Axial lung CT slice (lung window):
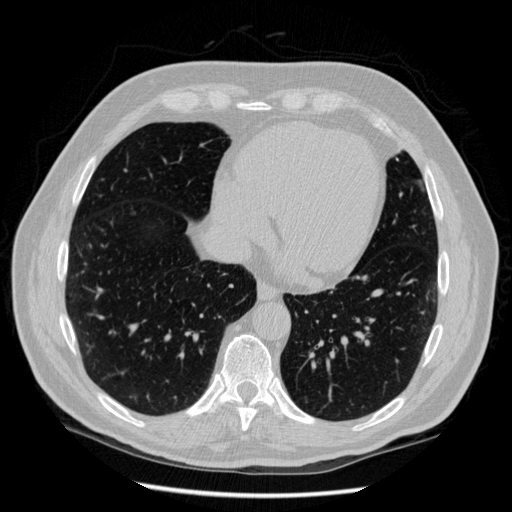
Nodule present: no